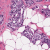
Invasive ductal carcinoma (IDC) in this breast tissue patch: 1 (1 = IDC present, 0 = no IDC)